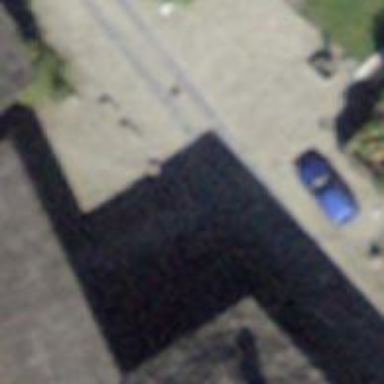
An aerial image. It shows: Square with pedestrian path made of unhewn cobblestone.